Question: In my universal iOS 8 app, I am presenting a popover using using 'UIPopoverPresentationController' as seen below from 'prepareForSegue':
'''
FavoriteNameViewController *nameVC = segue.destinationViewController;
UIPopoverPresentationController *popPC = nameVC.popoverPresentationController;
popPC.delegate = self;
'''
And with this delegate method.
'''
- (UIModalPresentationStyle)adaptivePresentationStyleForPresentationController:(UIPresentationController *)controller {
return UIModalPresentationNone;
}
'''
In this particular case, I'm presenting a view controller that looks like an alert, but isn't.

Now my issue is that the user can click outside of this popover and it gets dismissed. There's no real problem with that except that's not how alerts work and I would like this to emulate an alert.
I see that 'UIPopoverControllerDelegate' had a method called 'popoverControllerShouldDismissPopover:', but 'UIPopoverPresentationControllerDelegate' doesn't have that method, and I believe I need to use the latter.
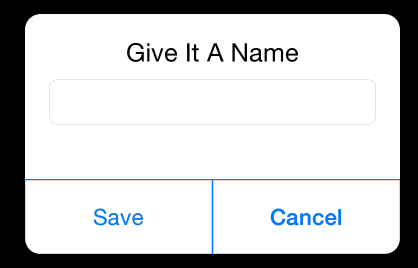
Answer: You need to set the popover controller's 'passthroughViews' to 'nil' and the view controller's 'modalInPopover' to YES.